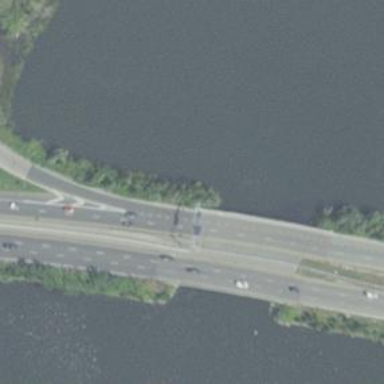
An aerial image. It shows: Motorway junction.